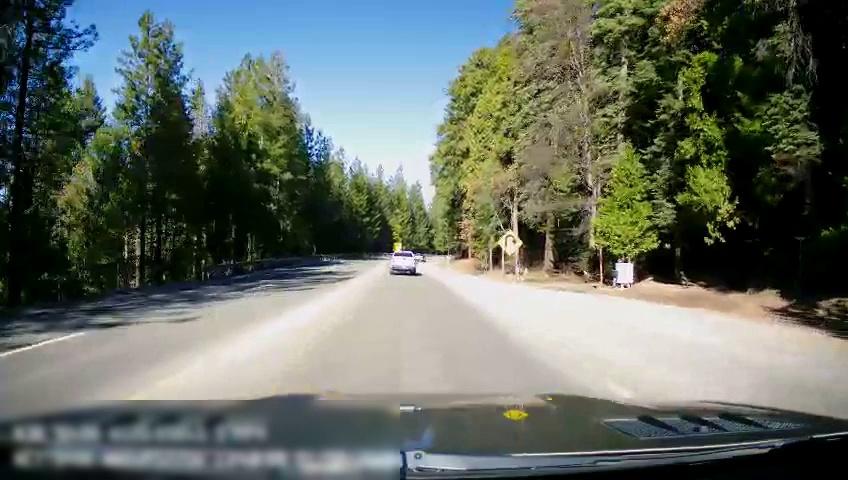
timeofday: Day
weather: Sunny
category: Drivable Space
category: Vehicles | Truck
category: Lanes | Alternate Lane
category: Lanes | Opposite Lane
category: Traffic | Signs
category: Traffic | Signs